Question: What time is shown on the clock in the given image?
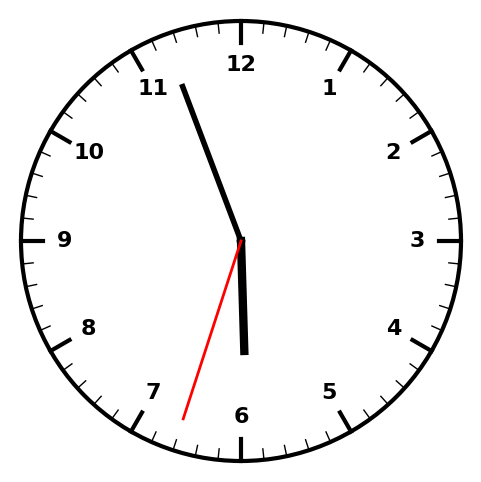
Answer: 05:56:33